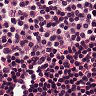
Metastatic tissue present: no